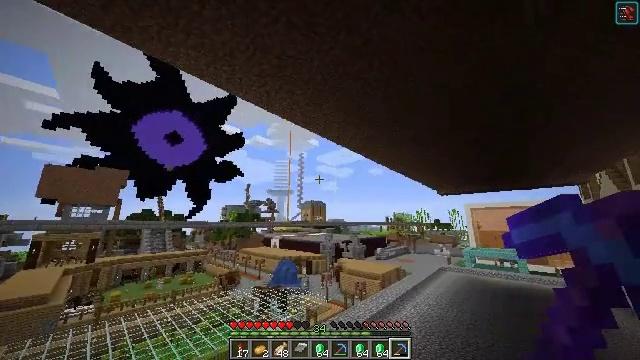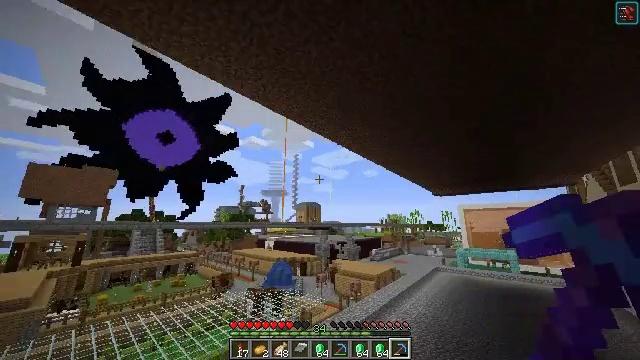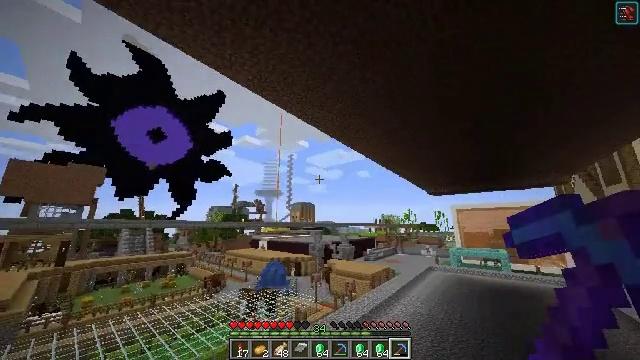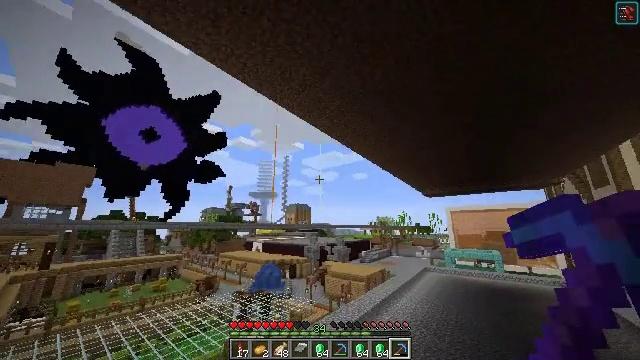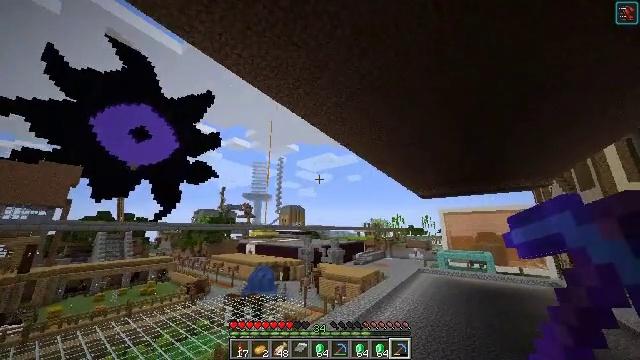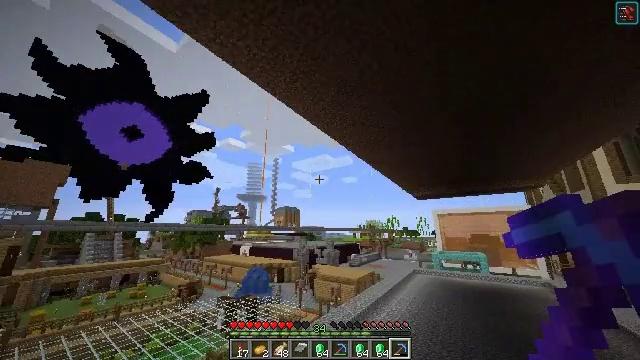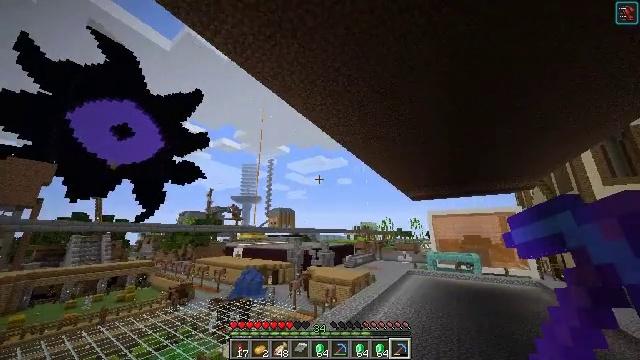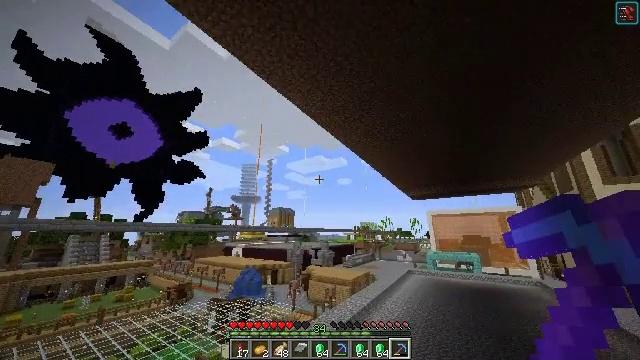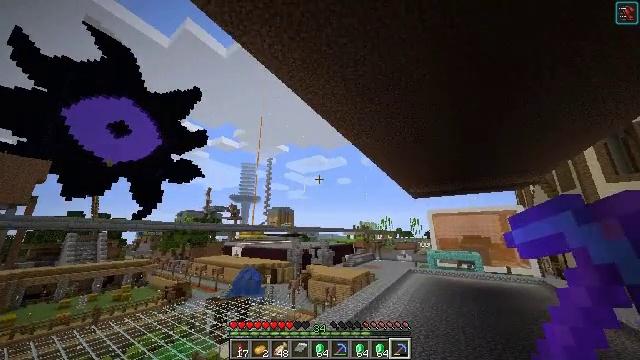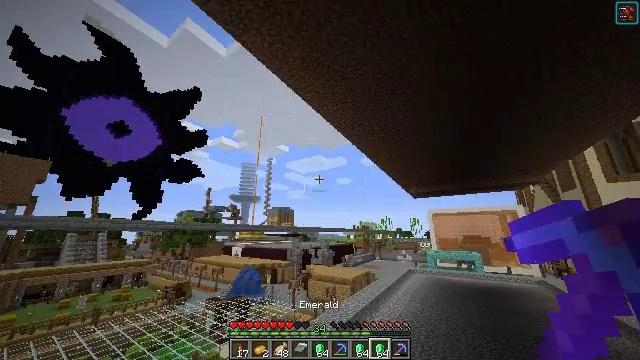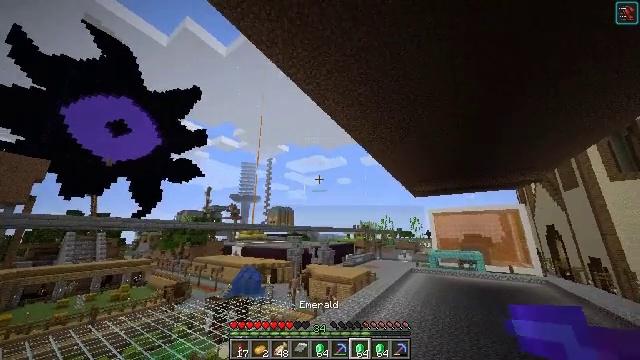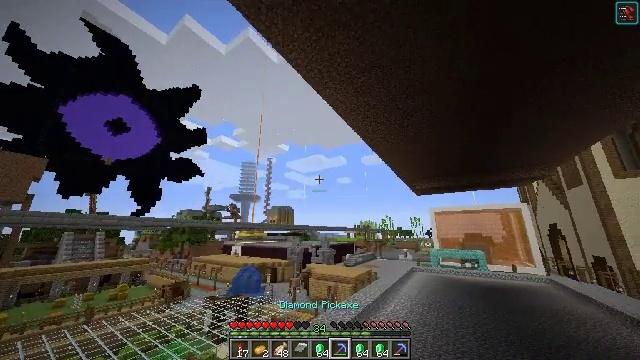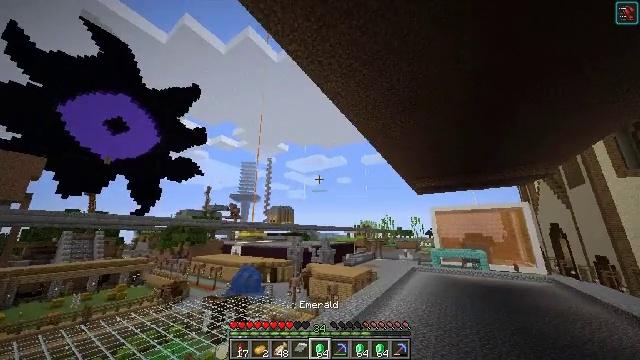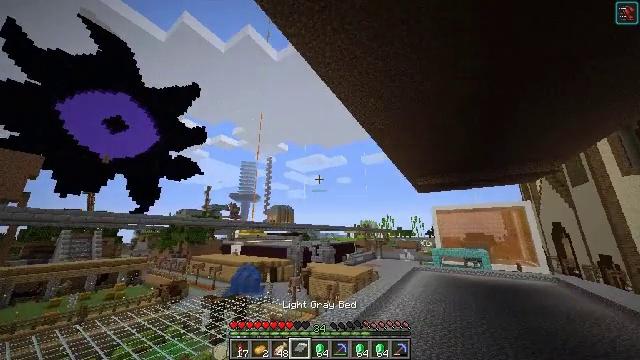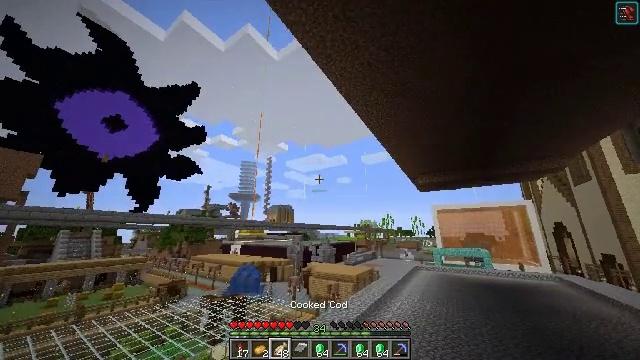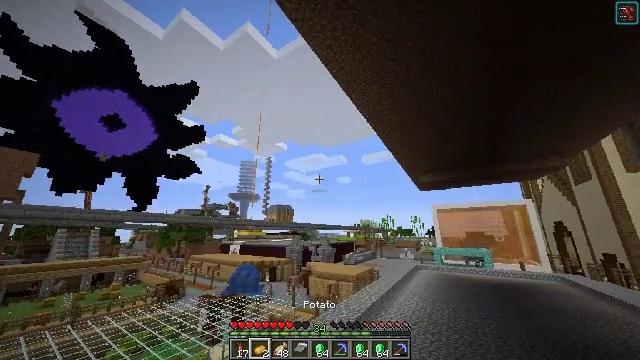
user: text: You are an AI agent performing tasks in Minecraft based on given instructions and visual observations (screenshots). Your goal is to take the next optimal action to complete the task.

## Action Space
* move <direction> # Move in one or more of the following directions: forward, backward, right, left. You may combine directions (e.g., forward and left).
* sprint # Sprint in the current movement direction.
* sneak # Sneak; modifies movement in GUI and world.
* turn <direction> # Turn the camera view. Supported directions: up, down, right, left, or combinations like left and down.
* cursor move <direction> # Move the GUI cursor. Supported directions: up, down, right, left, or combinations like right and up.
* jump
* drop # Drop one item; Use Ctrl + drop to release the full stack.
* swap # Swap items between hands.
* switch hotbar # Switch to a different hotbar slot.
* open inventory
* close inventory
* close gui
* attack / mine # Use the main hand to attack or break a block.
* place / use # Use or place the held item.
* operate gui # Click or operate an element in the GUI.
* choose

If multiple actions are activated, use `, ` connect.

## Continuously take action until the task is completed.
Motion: motion action
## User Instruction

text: Craft an emerald block.
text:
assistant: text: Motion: move forward, turn right
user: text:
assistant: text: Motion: move forward, turn right
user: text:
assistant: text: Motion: move forward, turn right
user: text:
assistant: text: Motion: move forward, turn right
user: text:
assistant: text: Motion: move forward, turn right
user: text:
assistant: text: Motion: move forward, turn right
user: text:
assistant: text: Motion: move forward
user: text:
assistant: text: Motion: move forward
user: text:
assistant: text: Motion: move forward
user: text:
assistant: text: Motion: move forward
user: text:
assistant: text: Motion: move forward
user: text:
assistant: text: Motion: move forward
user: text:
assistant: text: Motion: move forward
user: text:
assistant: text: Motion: move forward
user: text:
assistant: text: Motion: move forward
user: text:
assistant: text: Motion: move forward
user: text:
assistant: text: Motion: move forward
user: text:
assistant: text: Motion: move forward
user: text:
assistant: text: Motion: move forward
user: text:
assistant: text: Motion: move forward
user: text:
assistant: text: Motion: move forward, use / place
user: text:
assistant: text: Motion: move forward, use / place
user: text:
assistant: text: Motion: move forward, use / place
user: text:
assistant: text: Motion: move forward
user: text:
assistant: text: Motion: move forward
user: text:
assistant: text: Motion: no_op
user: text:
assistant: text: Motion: no_op
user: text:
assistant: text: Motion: no_op
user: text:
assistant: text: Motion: no_op
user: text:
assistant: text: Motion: no_op